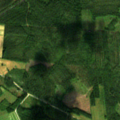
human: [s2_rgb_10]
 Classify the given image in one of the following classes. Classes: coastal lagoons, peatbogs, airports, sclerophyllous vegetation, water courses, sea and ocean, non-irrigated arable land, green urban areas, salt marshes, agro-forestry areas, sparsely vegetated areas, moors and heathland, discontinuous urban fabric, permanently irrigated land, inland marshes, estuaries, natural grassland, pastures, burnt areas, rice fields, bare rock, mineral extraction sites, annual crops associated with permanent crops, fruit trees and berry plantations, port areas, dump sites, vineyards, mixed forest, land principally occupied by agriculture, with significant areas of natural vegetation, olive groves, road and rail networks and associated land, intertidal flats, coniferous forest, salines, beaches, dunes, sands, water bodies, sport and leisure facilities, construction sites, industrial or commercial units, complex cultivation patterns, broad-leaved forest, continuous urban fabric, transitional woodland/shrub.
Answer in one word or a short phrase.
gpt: land principally occupied by agriculture, with significant areas of natural vegetation, coniferous forest